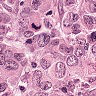
Metastatic tissue present: yes